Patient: sex F, age 65
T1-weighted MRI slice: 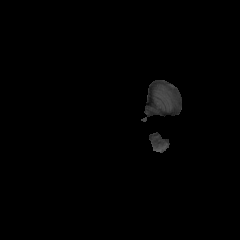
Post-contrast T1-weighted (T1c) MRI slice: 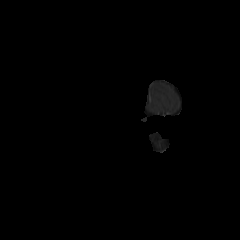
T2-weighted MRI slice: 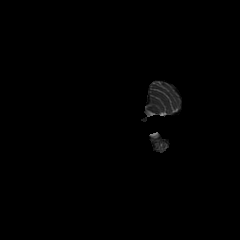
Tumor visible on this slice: no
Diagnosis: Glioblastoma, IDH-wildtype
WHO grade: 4